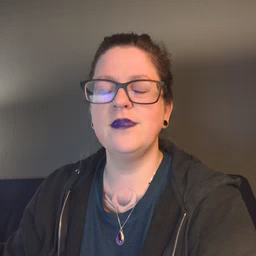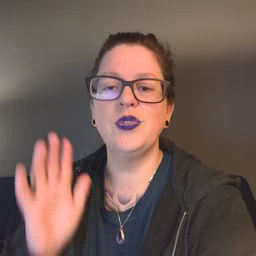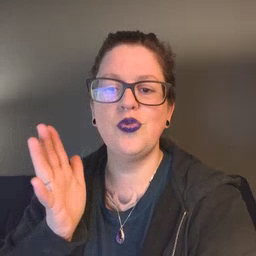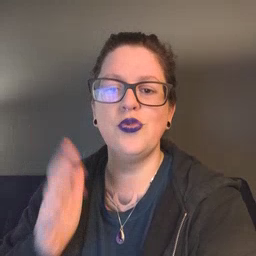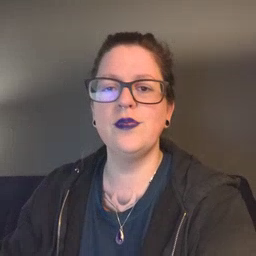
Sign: talk